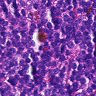
Metastatic tissue present: no